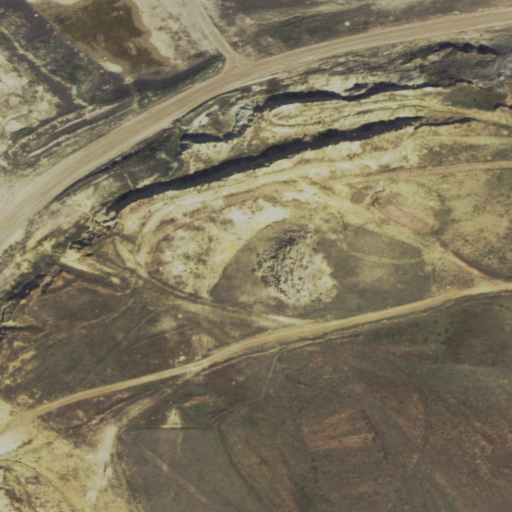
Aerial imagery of mountain in Wyoming named Franey Rock containing barren land, grassland, cultivated crops, and shrub